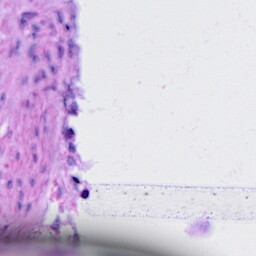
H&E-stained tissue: Cervix